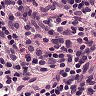
Metastatic tissue present: no